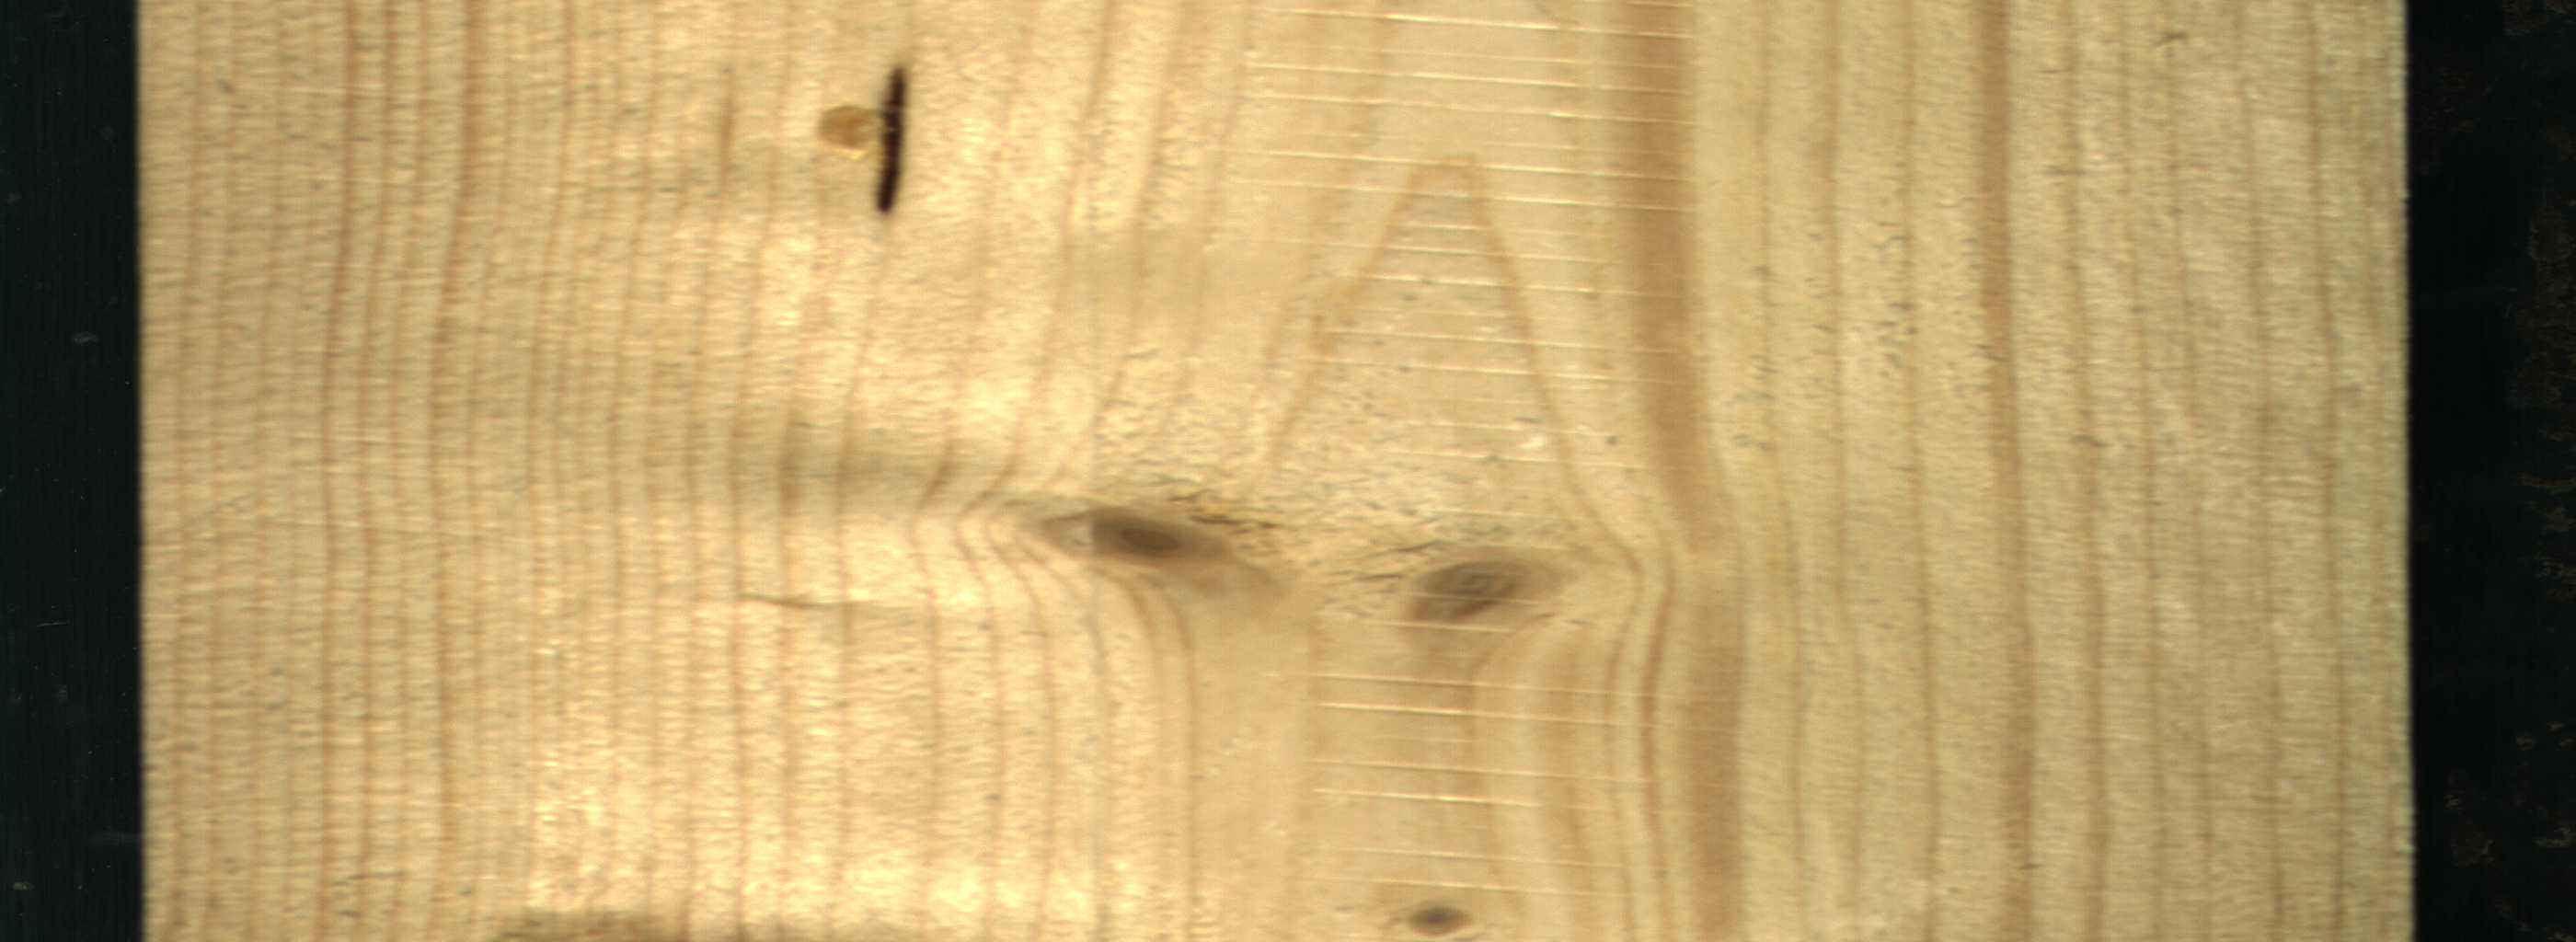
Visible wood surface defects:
resin
Live_Knot
Live_Knot
Live_Knot